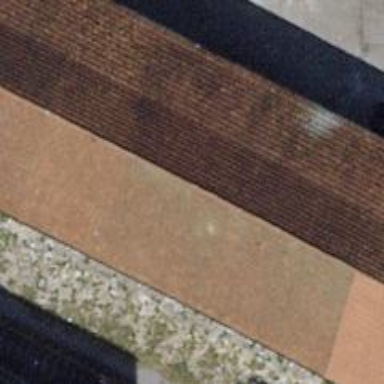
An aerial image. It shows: Roof covered with tiles.